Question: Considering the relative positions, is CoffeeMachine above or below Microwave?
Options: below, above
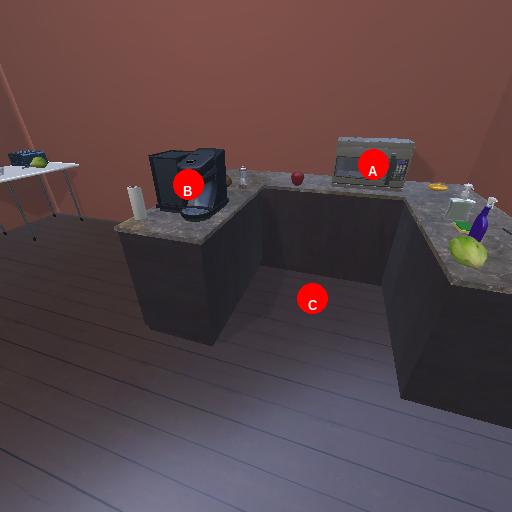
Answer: below